Question: I need to create a procedure for inserting records into 2 tables, but on the second table, I want to insert the last ID that was inserted on the first table. Could anyone help me with this?

This is my query
'''
DELIMITER //
DROP PROCEDURE IF EXISTS ROOM_FEATURE_INSERT;
CREATE PROCEDURE ROOM_FEATURE_INSERT (propID INT, featID INT, featNme VARCHAR(50))
BEGIN
-- BEGIN CHECK
IF NOT EXISTS
(
SELECT rFeatureName FROM COMPANY_T3s71.PROPERTY_RFEATURE PRFE
INNER JOIN COMPANY_T3s71.ROOM_FEATURE RFEA ON PRFE.rFeatureID=RFEA.rFeatureID
WHERE BINARY rFeatureName = featNme AND propertyID = propID
)
AND
(
SELECT rFeatureName FROM COMPANY_T3s71.ROOM_VIEW
WHERE BINARY rFeatureName = featNme
)
THEN
-- IF NOT EXISTS INSERT INTO 1st TABLE
INSERT INTO COMPANY_T3s71.ROOM_FEATURE (rFeatureName) VALUES (featNme);
END IF;
-- END CHECK
-- BEGIN CHECK 2nd TABLE
IF NOT EXISTS
(
SELECT propertyID, rFeatureID FROM COMPANY_T3s71.PROPERTY_RFEATURE
WHERE rFeatureID = featID AND propertyID = propID
)
THEN
-- IF NOT EXISTS INSERT INTO 2nd TABLE
INSERT INTO COMPANY_T3s71.PROPERTY_RFEATURE (propertyID, rFeatureID) VALUES (propID, featID);
END IF;
-- END CHECK 2nd TABLE
END
DELIMITER ;
'''
How do we pass the featID param, when we just inserted it on the first INSERT query?
Thank you before hand.
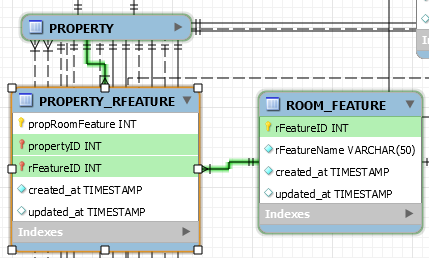
Answer: Use SET featID = LAST_INSERT_ID(); after the first query and then use the variable
'''
INSERT INTO COMPANY_T3s71.ROOM_FEATURE (rFeatureName) VALUES (featNme);
SET featID = LAST_INSERT_ID();
'''
However, if the data is not insert at anytime then you have to make query in the if block to set the value for featID.